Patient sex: M
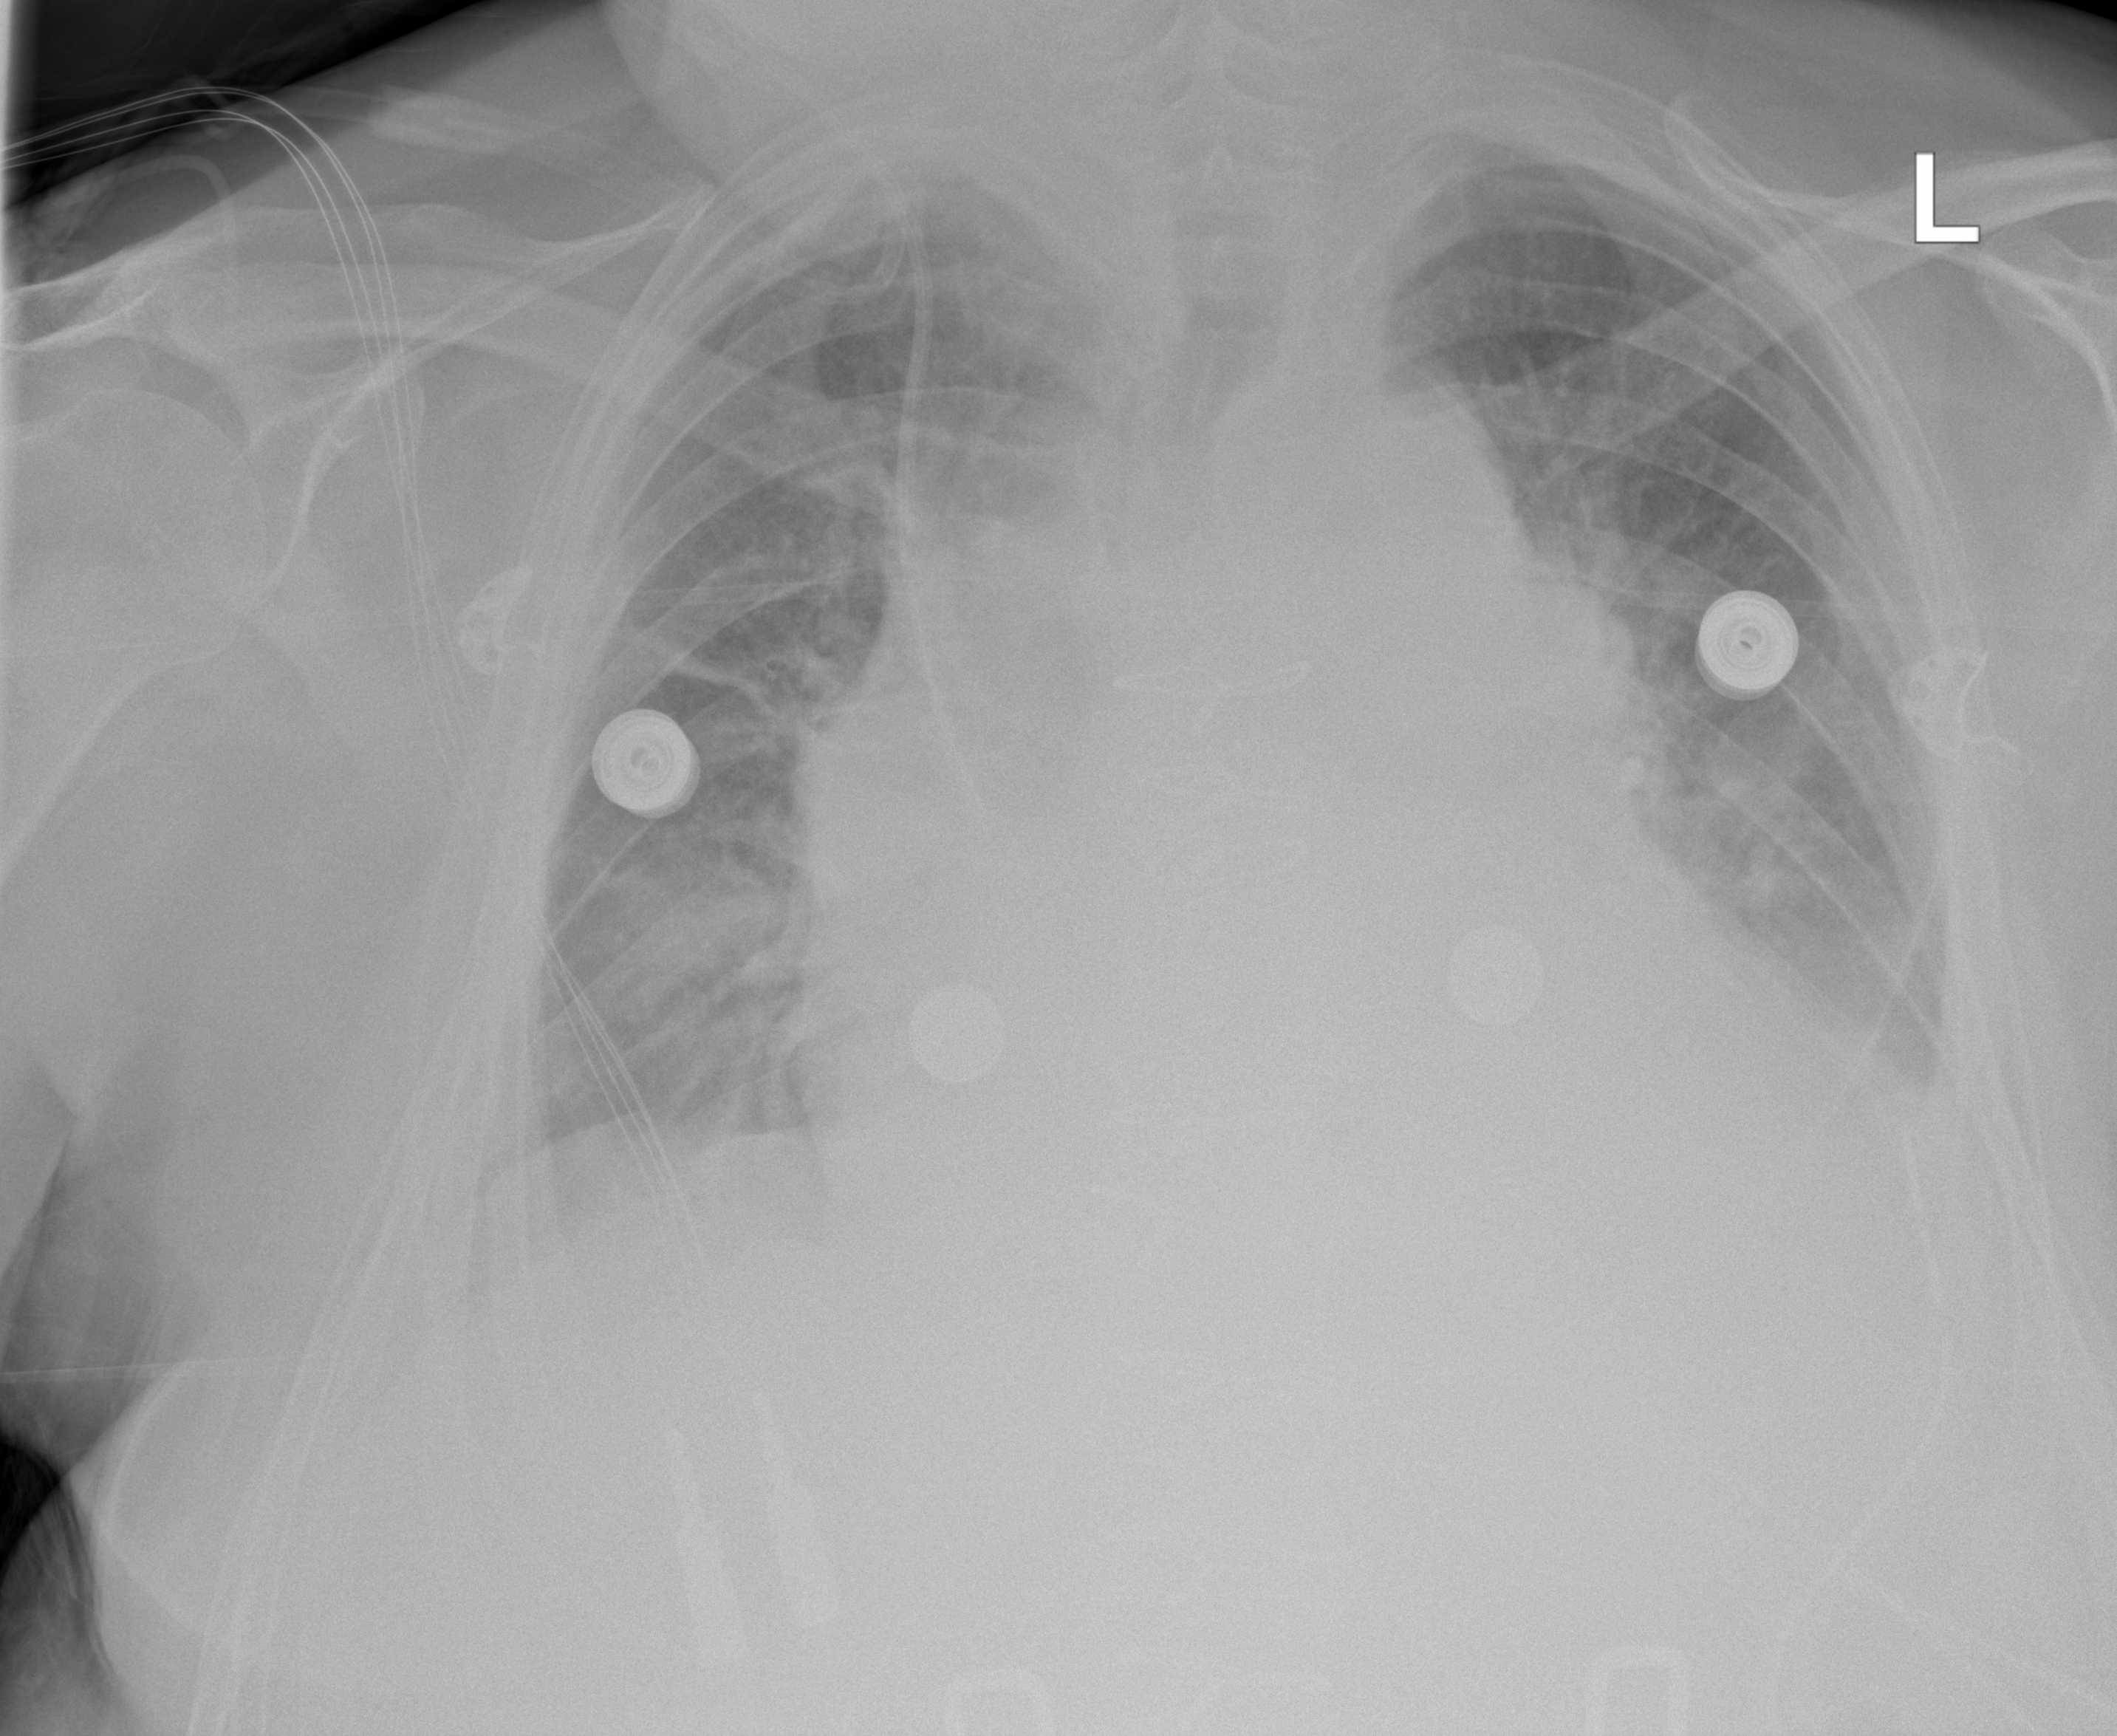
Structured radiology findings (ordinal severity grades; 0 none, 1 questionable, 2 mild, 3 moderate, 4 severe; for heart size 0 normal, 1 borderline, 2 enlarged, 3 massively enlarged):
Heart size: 2
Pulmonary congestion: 2
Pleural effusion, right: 2
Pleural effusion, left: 2
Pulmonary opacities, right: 2
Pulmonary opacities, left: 2
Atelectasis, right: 3
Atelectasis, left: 3